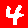
Digit: 4